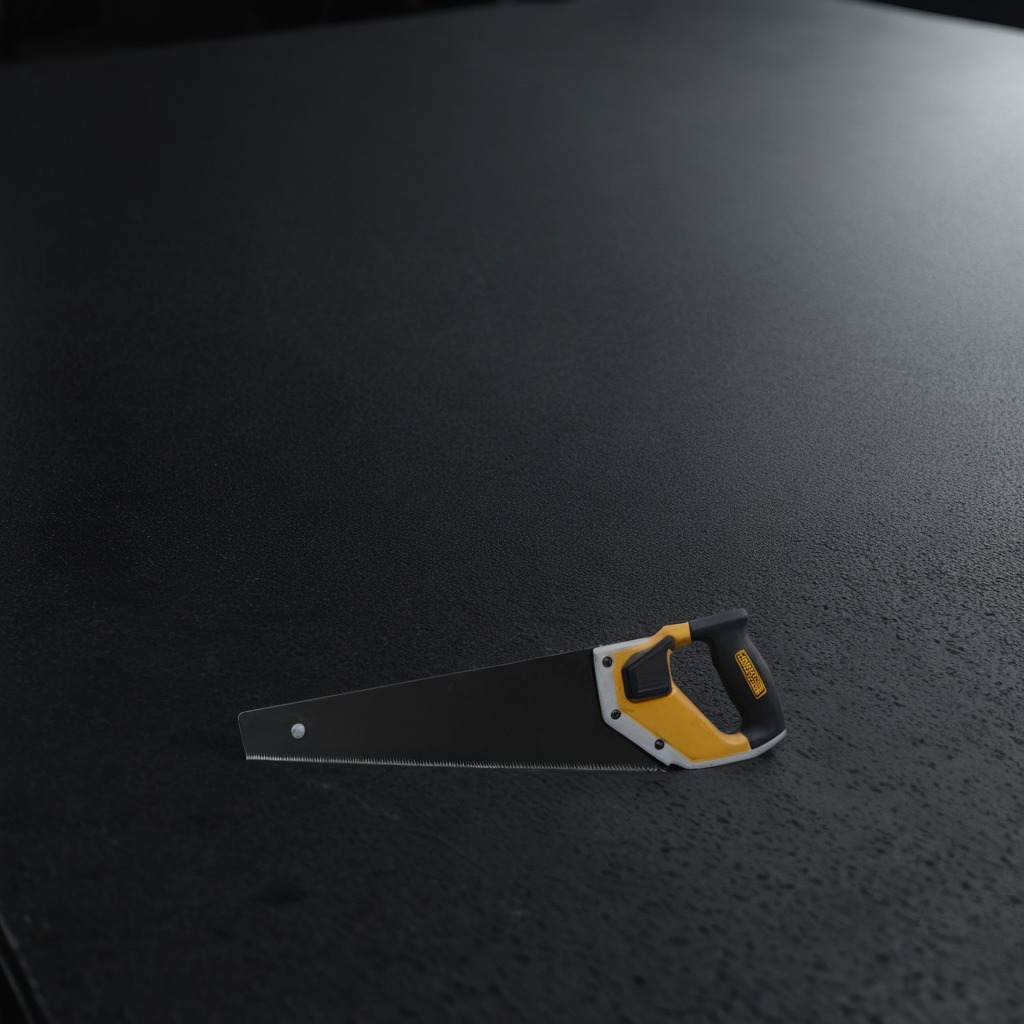
A metal saw is lying on the clean granite tabletop.